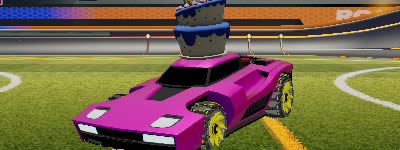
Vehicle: breakout